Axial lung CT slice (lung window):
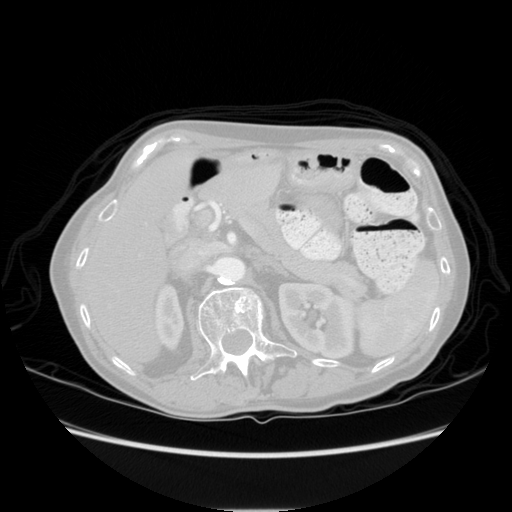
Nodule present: no